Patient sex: M
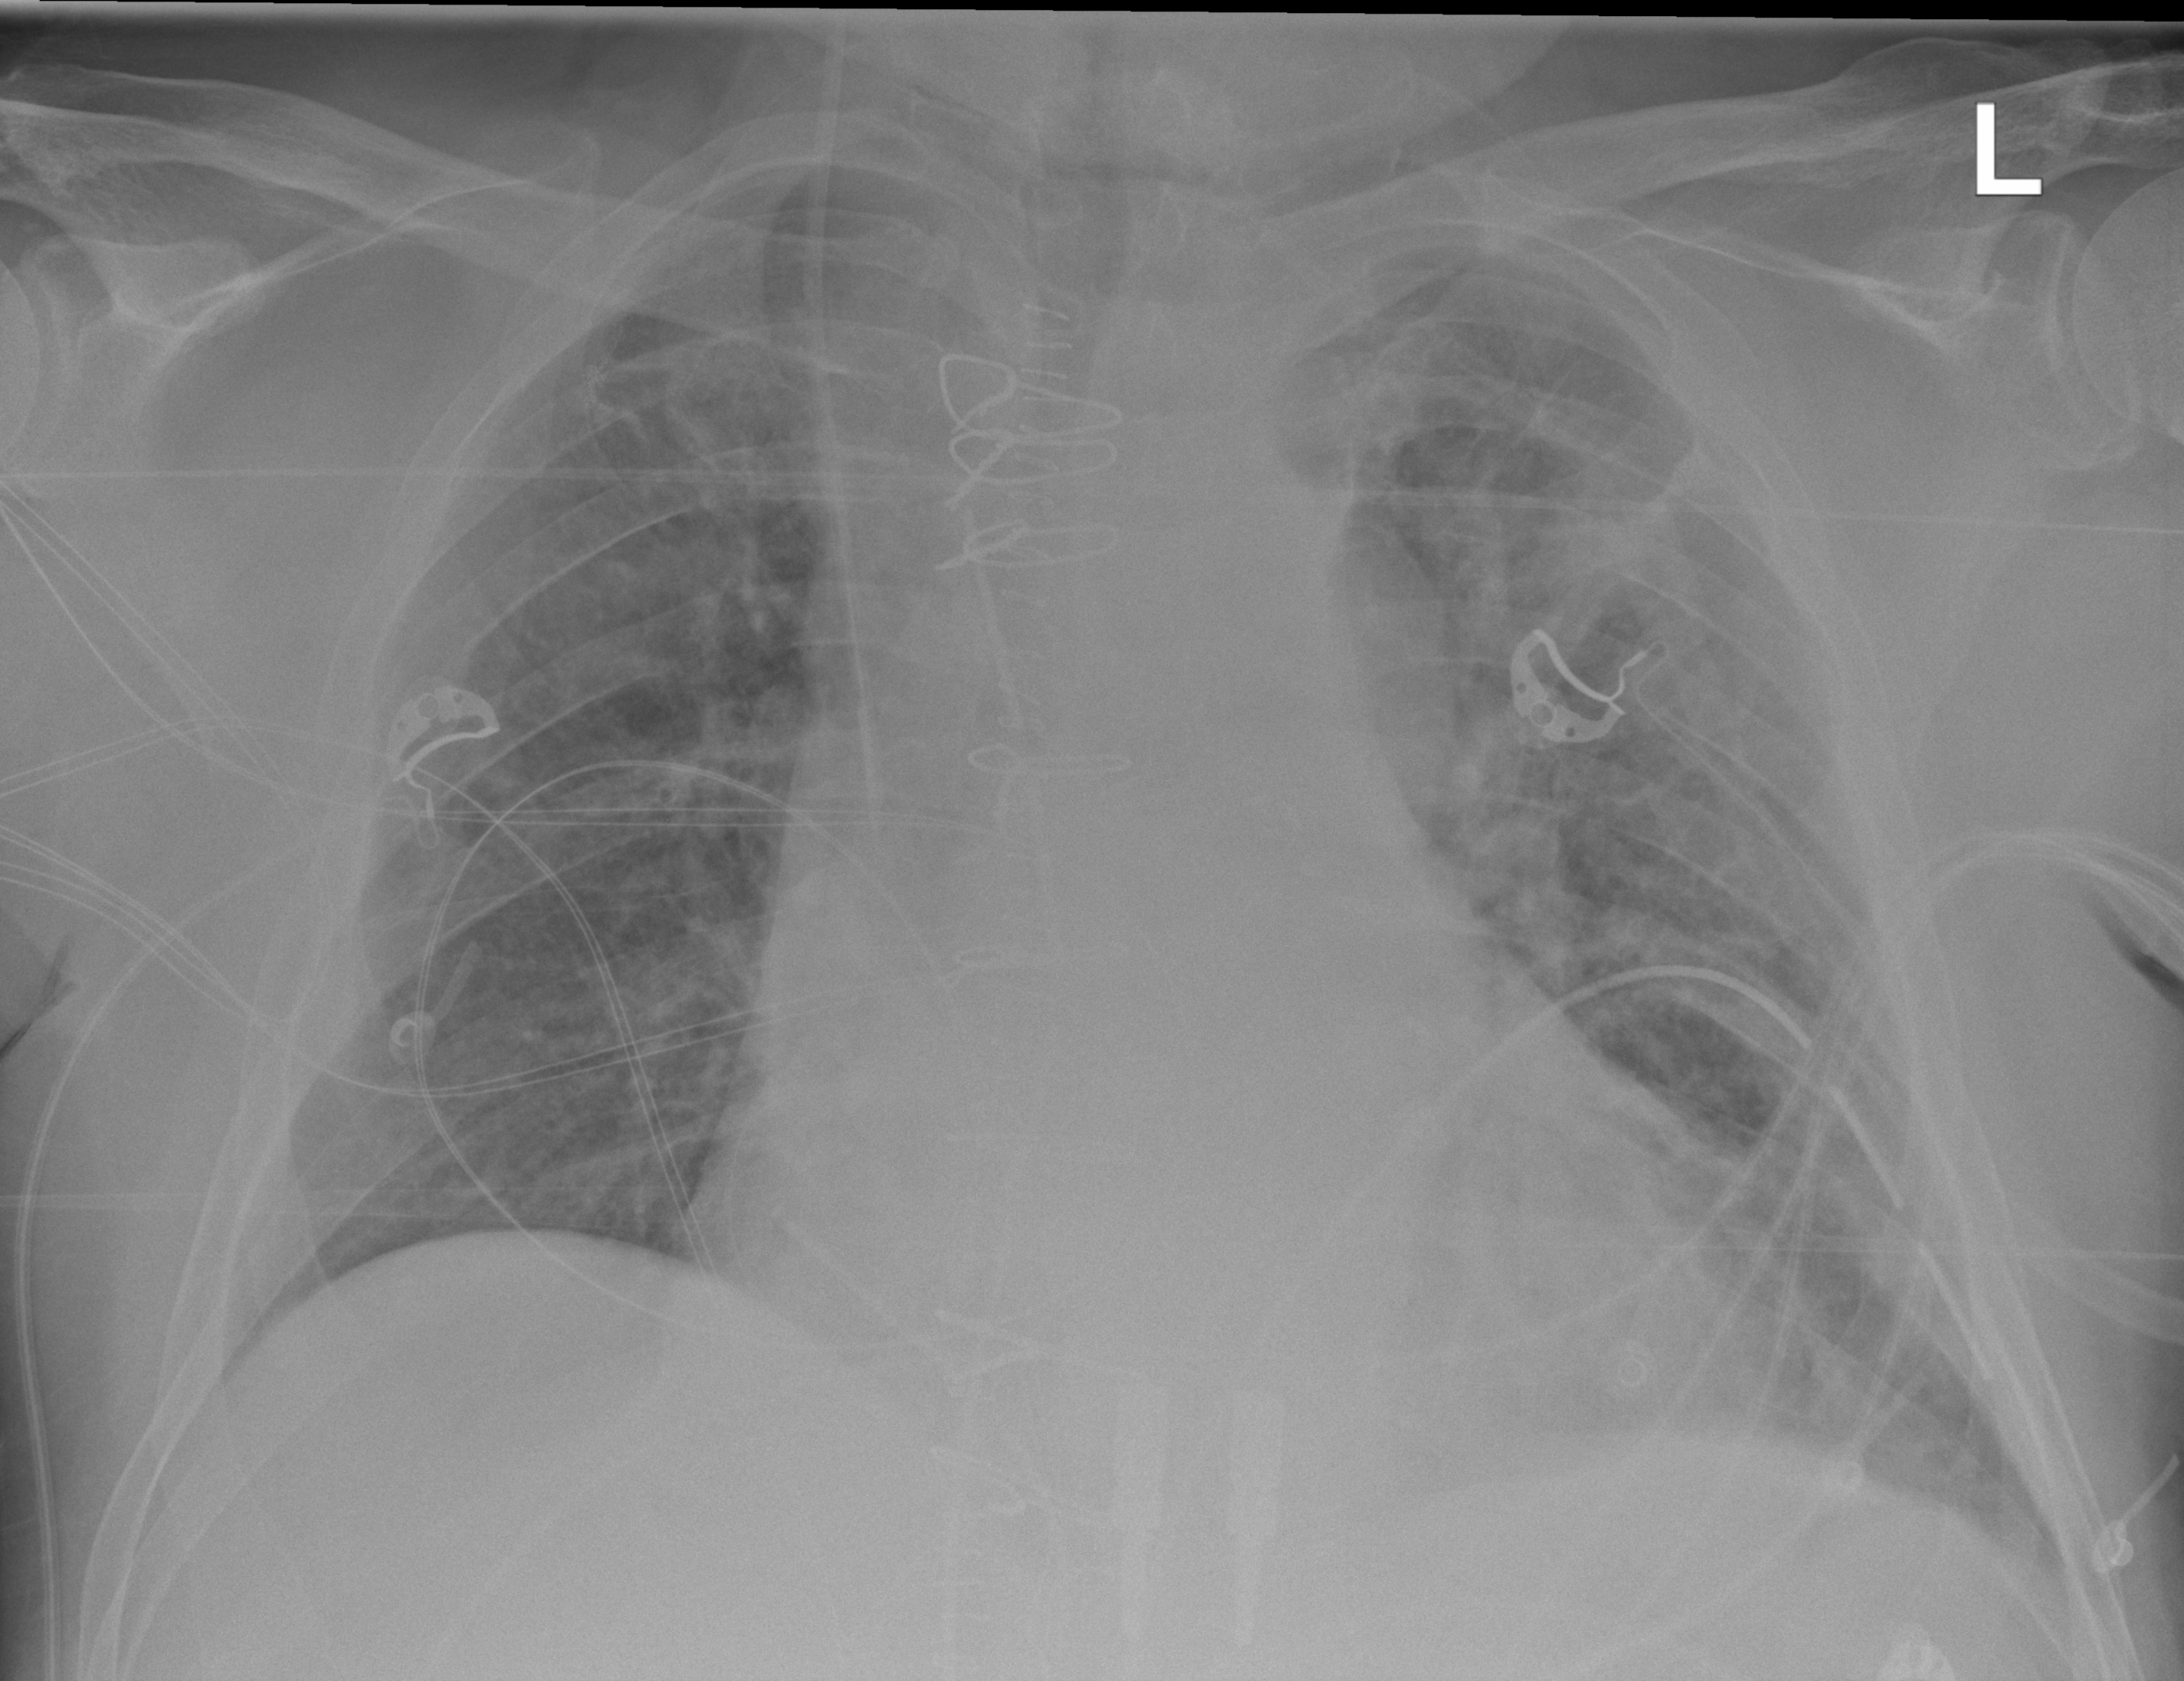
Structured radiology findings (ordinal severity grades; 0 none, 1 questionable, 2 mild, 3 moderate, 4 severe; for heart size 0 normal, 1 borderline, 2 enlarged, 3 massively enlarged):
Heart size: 2
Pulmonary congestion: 1
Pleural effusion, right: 0
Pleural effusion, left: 0
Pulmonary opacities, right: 0
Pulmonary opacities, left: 1
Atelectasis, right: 2
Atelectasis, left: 2